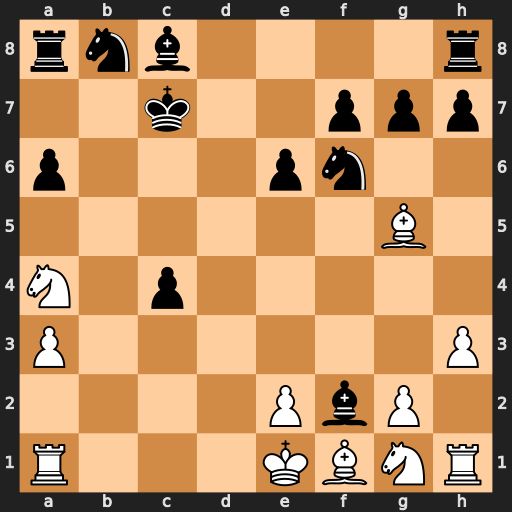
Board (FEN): rnb4r/2k2ppp/p3pn2/6B1/N1p5/P6P/4PbP1/R3KBNR
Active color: w
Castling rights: KQ
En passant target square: -
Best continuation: Kxf2 Ne4+ Ke3